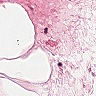
Metastatic tissue present: no